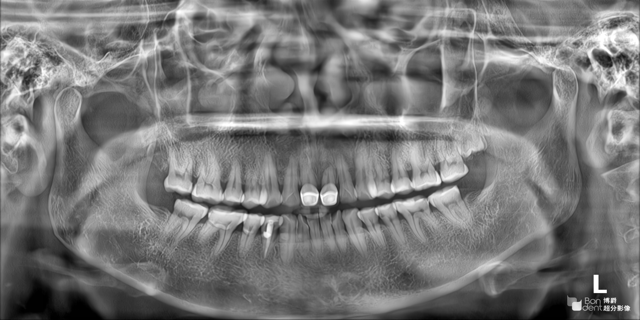
adult